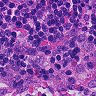
Metastatic tissue present: no